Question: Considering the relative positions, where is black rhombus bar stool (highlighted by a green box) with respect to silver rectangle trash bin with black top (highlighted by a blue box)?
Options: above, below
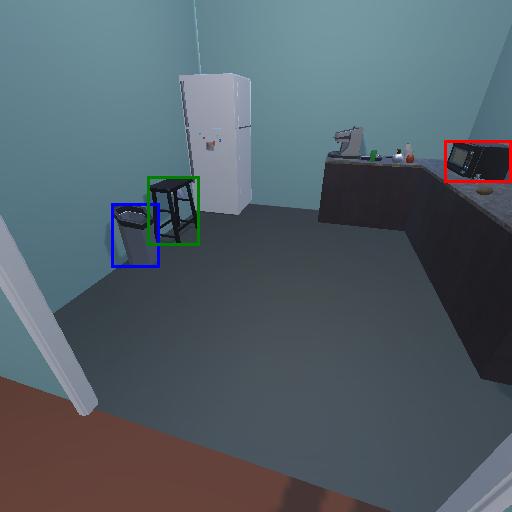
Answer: above